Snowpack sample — Loveland Pass, Silver Plume, Colorado, USA (2/11/26, 12:00 PM MST)
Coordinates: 39.663, -105.886
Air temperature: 35 °F
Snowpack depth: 82 cm
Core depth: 20 cm
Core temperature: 17.6 °F
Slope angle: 13°, slope face: 12°
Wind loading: high
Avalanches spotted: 1
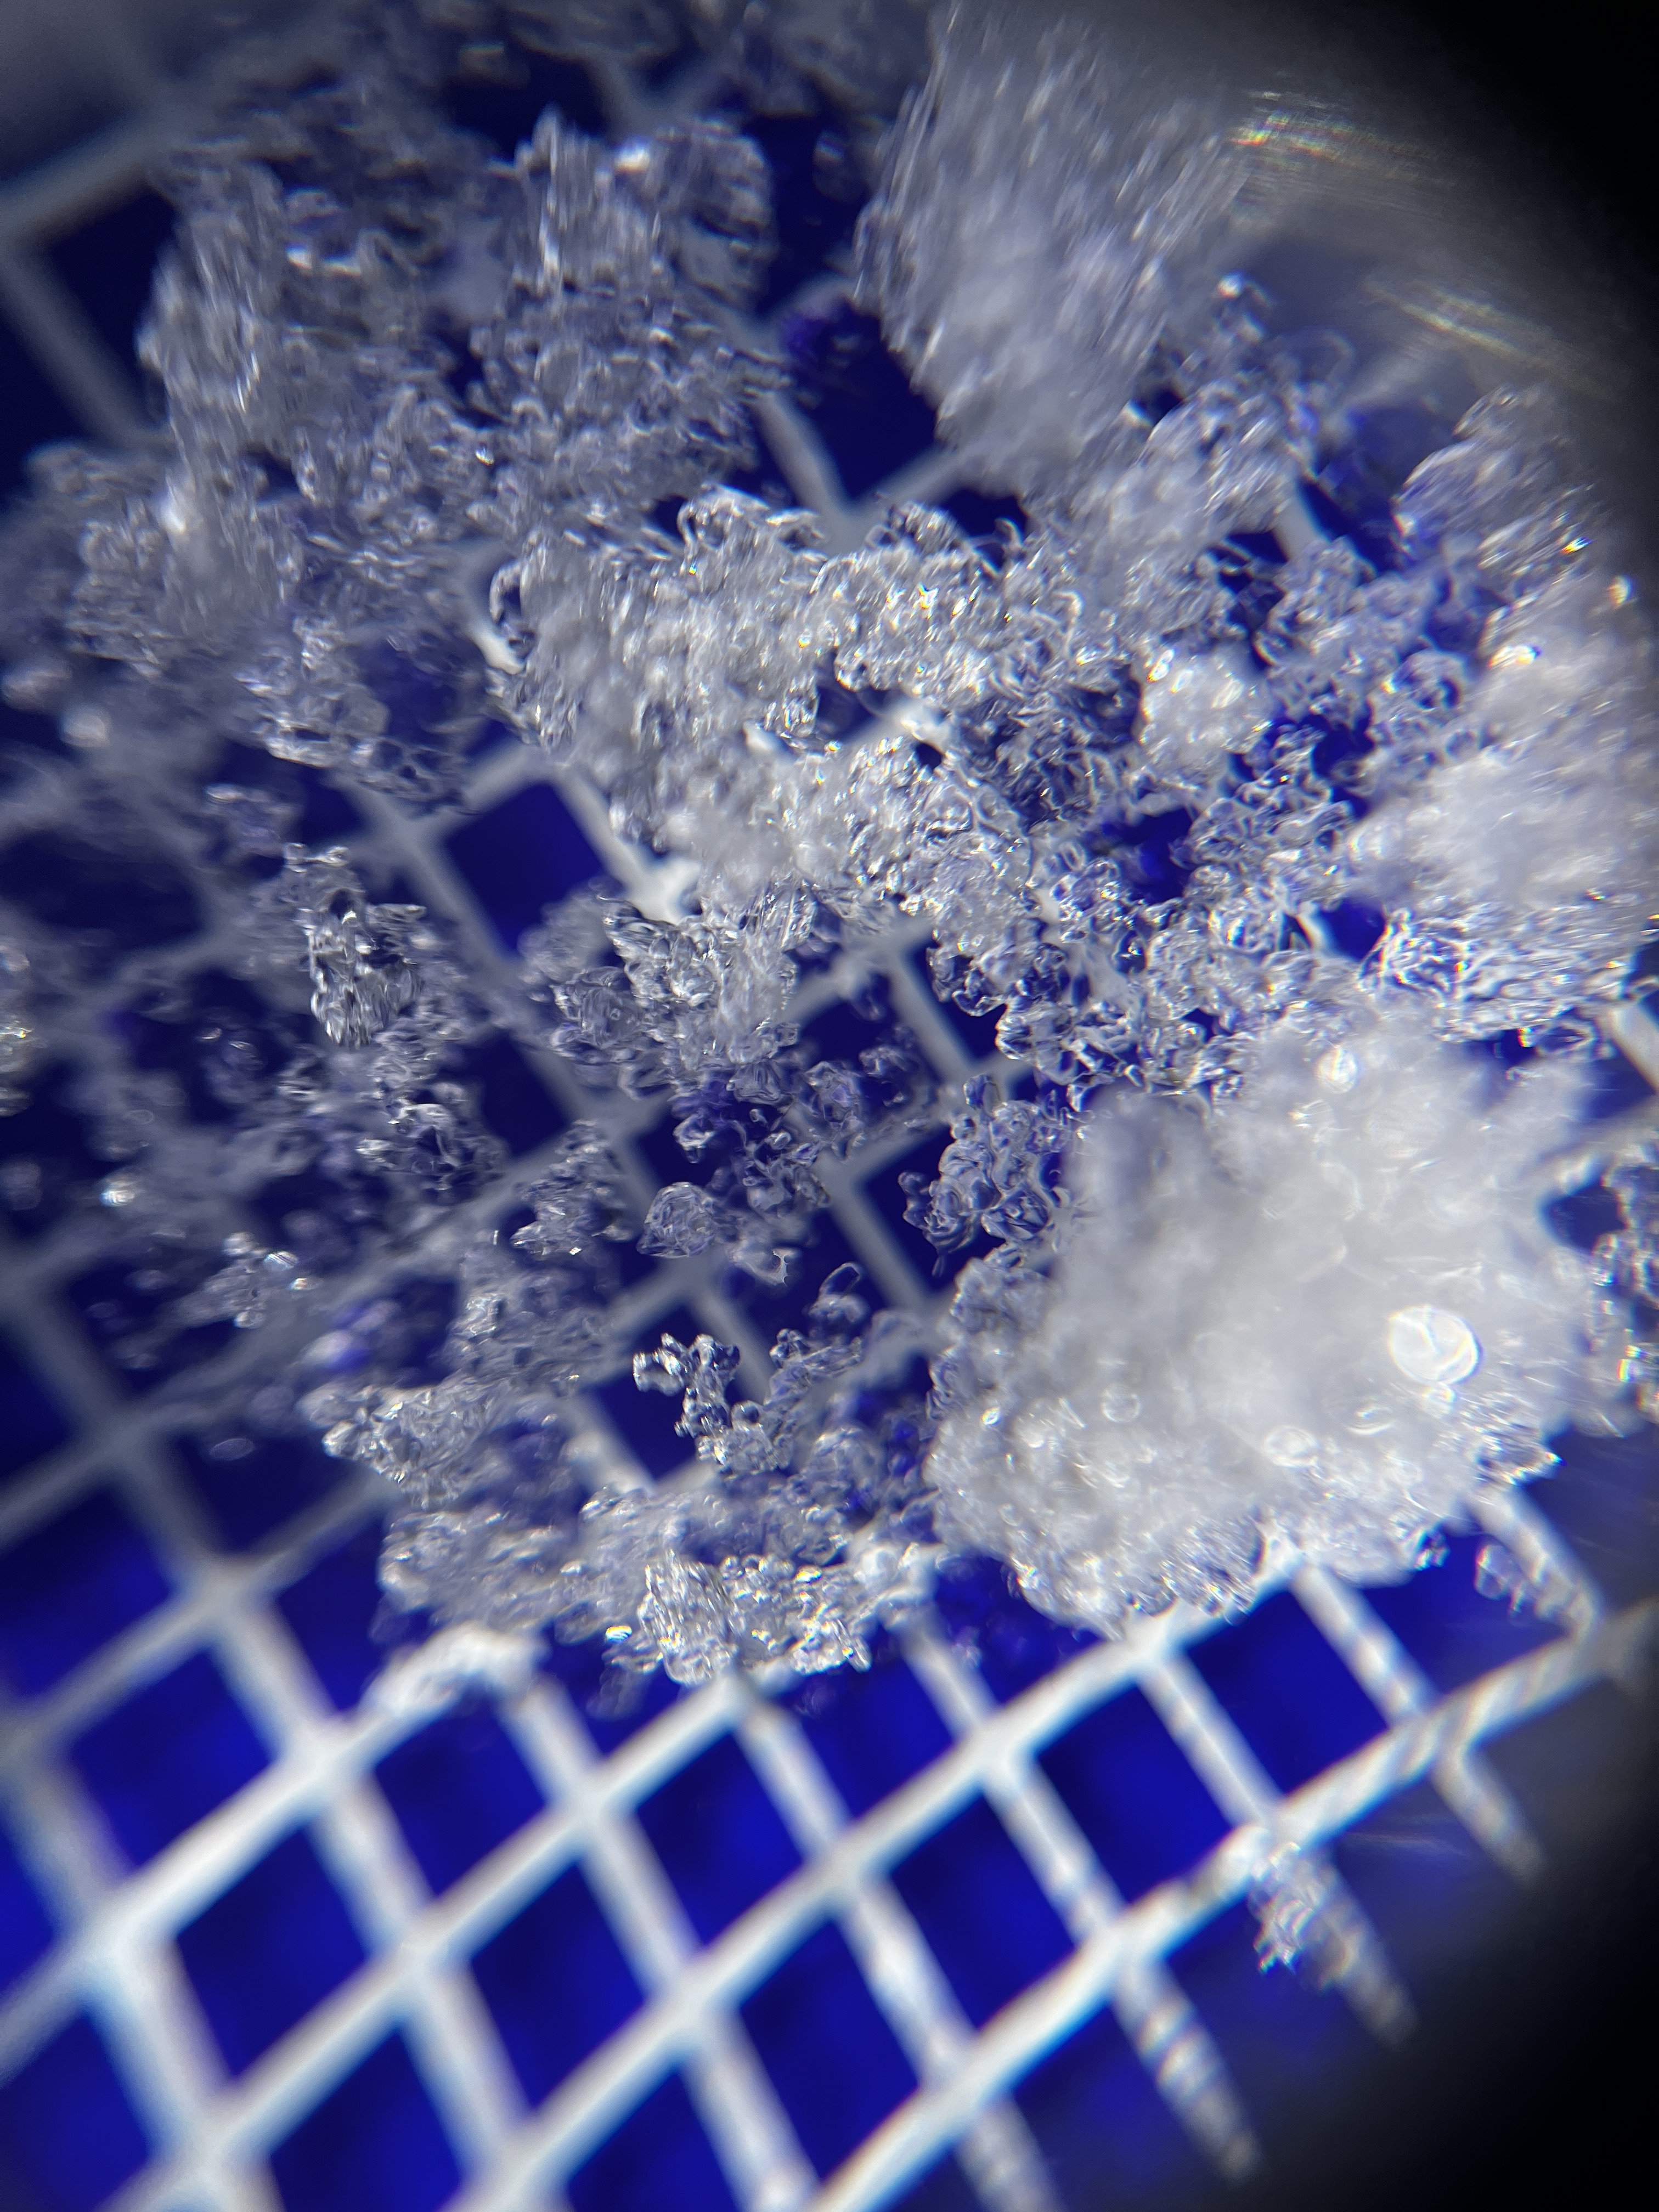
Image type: magnified_profile
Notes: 1 small avalanche spotted on the north side of the bowl, lots of wind loading